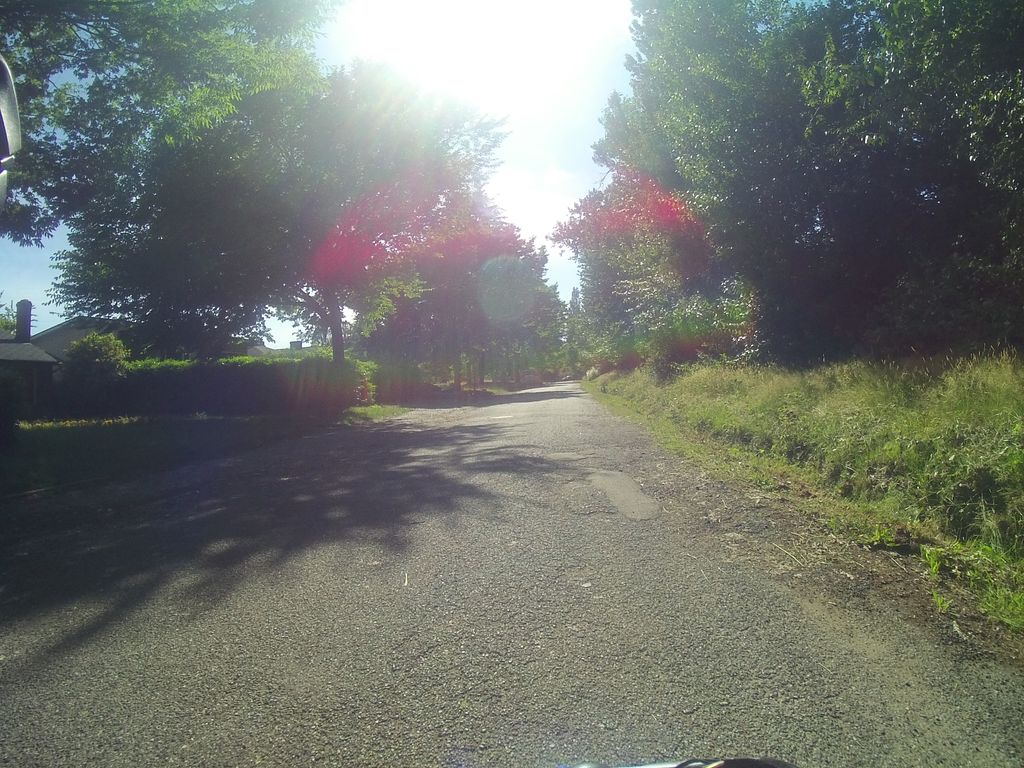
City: vancouver